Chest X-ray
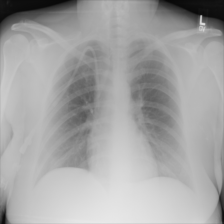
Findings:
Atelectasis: negative
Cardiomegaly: negative
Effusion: negative
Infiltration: negative
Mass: negative
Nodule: negative
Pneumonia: negative
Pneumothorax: negative
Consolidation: negative
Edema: negative
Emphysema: negative
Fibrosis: negative
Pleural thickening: negative
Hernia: negative